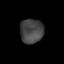
Tissue: prostate
Cell type: T cells
Senescence score: 0.7583
Nuclear area (px): 560
Mean DAPI intensity: 68.782